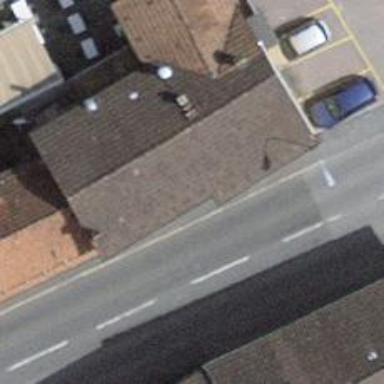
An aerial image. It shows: Restaurant.